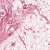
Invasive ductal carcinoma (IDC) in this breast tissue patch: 0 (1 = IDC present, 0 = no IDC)